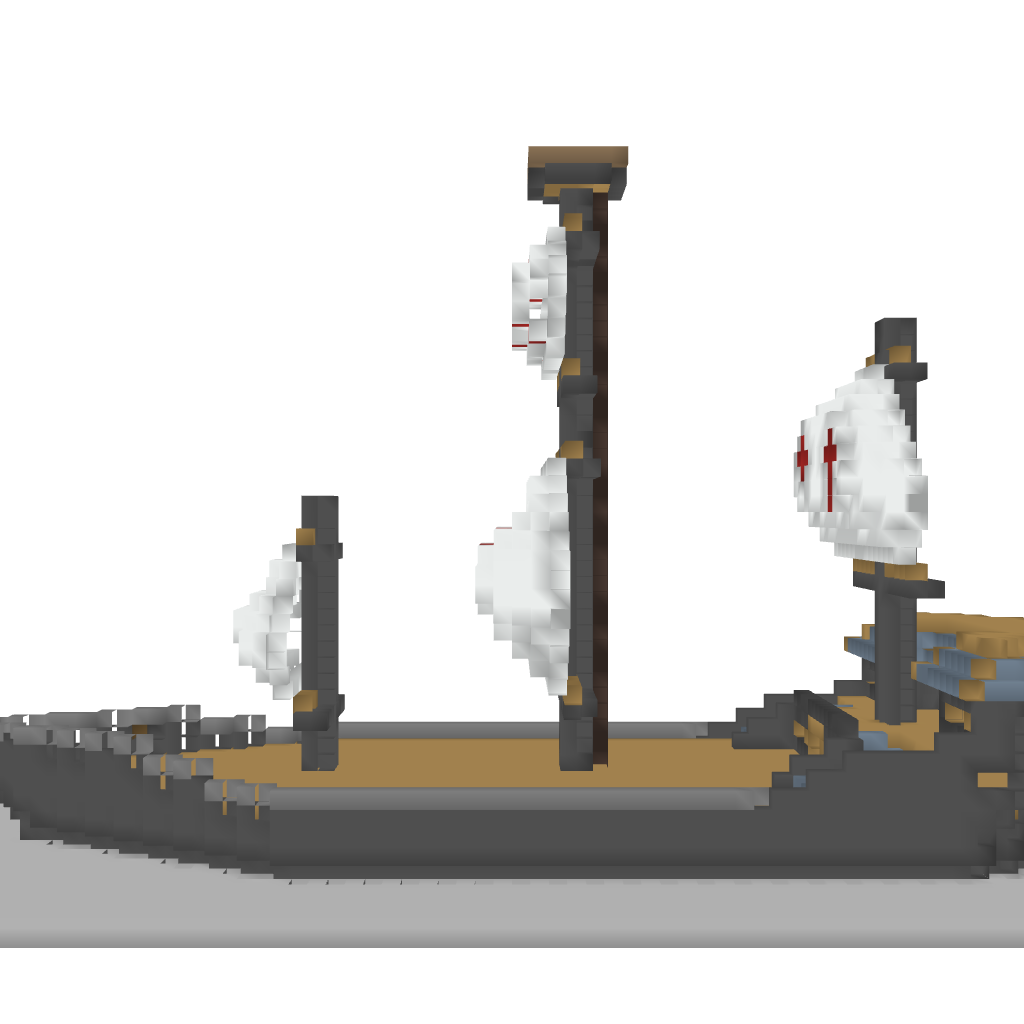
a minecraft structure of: The ship of the Templars